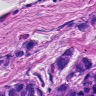
Metastatic tissue present: yes